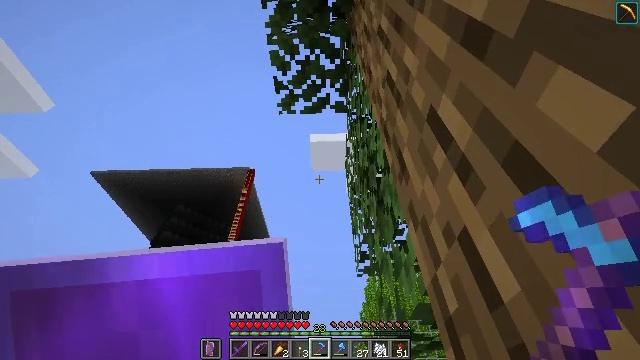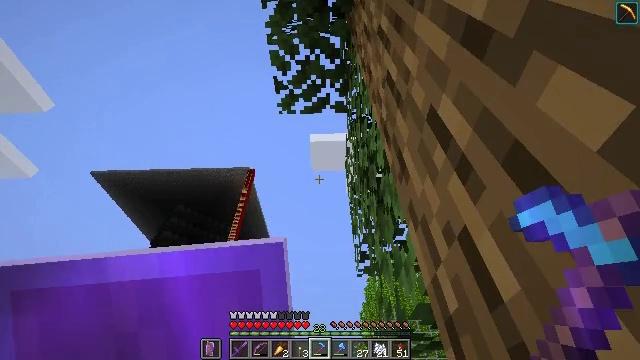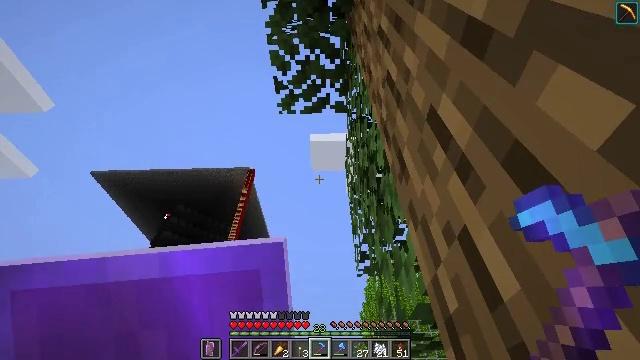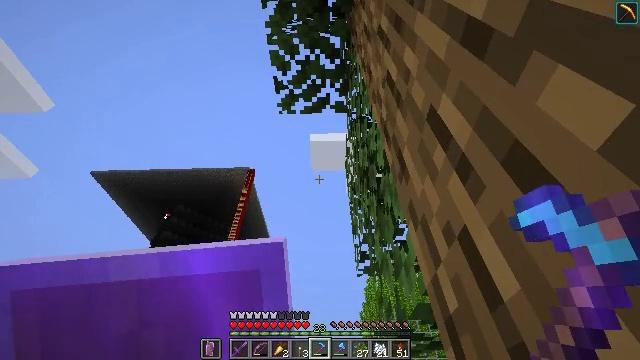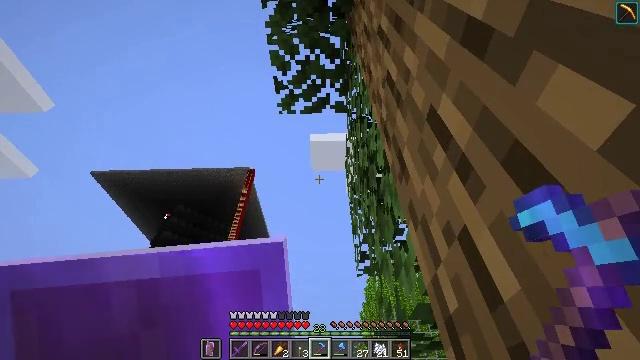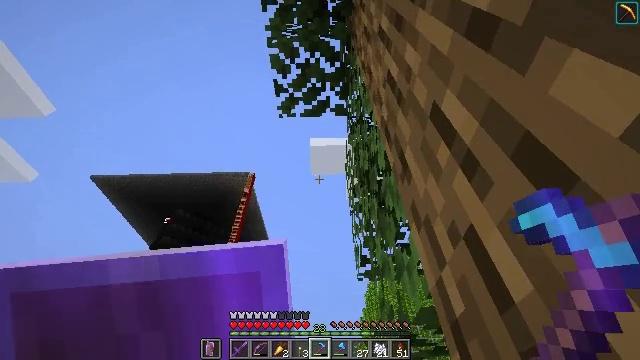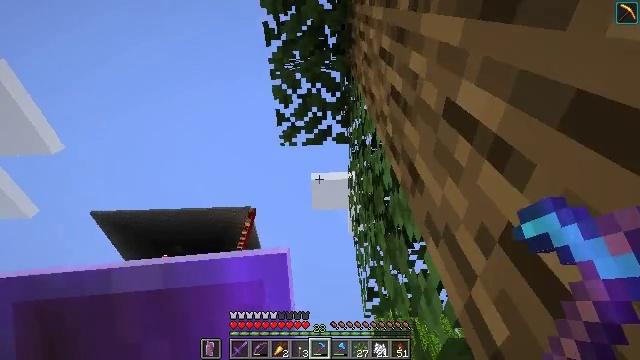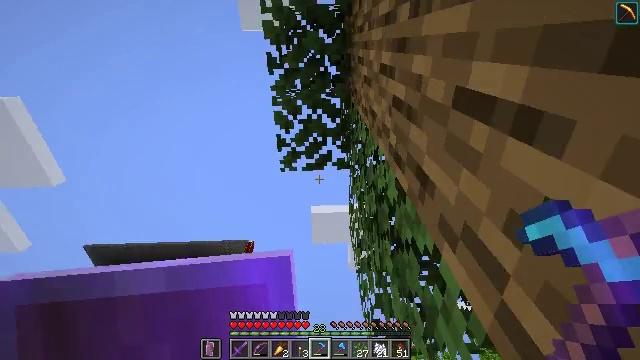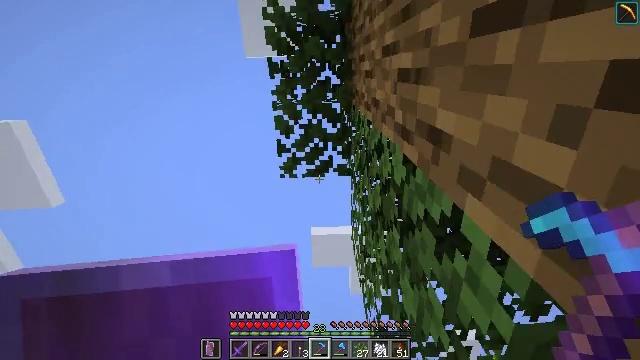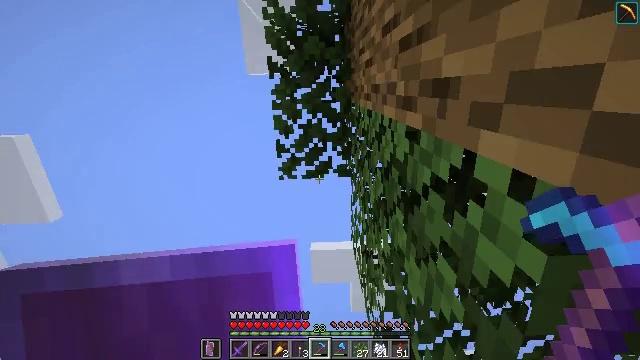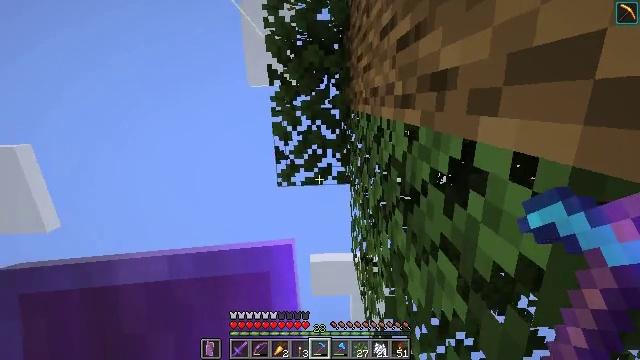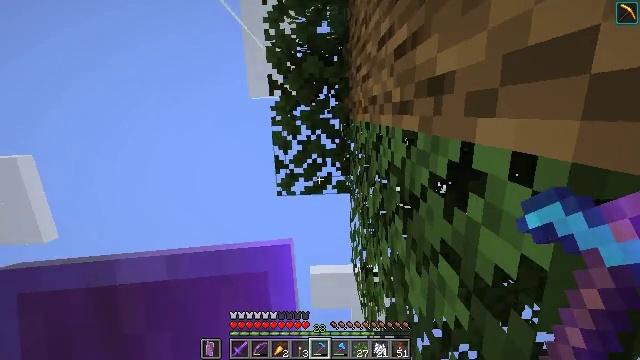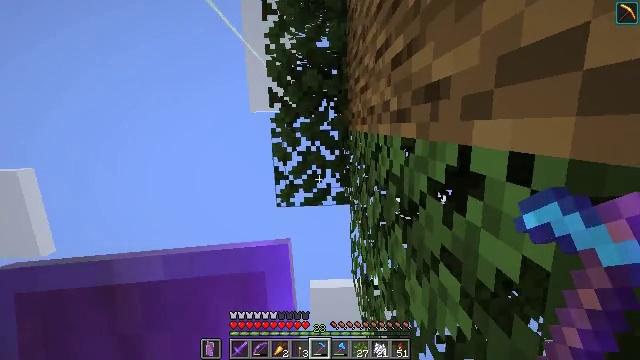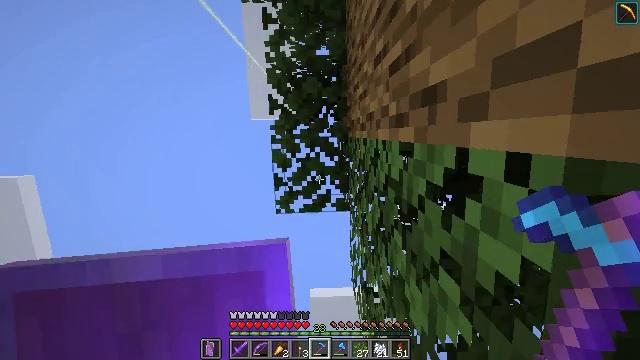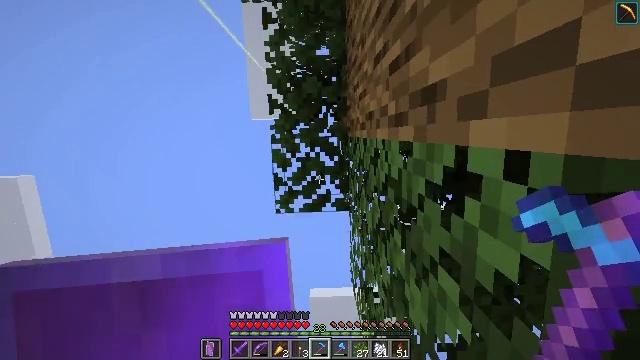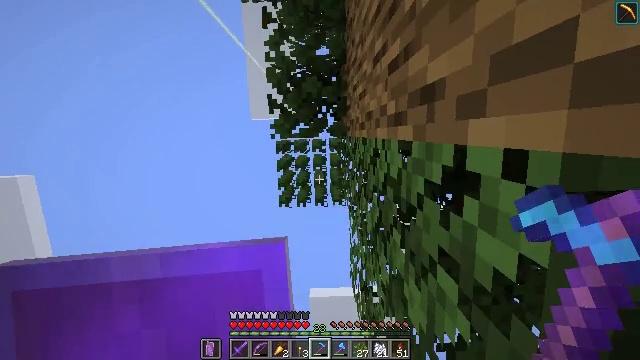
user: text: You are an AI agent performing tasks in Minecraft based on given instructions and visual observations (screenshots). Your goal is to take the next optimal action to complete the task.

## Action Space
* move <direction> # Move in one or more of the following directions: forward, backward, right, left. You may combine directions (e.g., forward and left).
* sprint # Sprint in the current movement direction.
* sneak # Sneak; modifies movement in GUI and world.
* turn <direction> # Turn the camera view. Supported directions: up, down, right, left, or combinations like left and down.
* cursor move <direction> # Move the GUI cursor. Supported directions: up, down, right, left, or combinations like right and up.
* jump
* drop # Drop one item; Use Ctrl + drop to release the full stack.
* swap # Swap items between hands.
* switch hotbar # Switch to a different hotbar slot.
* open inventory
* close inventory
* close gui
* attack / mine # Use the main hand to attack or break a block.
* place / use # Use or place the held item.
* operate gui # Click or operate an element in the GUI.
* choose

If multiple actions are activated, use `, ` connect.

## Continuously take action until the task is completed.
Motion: motion action
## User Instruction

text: Remove oak leaves from branches.
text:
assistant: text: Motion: attack / mine
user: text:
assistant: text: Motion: no_op
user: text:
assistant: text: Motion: no_op
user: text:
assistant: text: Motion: no_op
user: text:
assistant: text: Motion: move forward, turn up
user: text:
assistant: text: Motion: move forward, turn up
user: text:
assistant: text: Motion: move forward, turn up
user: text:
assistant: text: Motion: move forward, turn up
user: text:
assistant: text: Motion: turn up
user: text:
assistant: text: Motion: turn up
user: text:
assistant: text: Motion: turn up
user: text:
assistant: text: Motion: turn up
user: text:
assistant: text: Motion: turn up
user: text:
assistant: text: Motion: no_op
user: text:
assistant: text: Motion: attack / mine
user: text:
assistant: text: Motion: attack / mine
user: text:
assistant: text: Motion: attack / mine
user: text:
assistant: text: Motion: move back, attack / mine
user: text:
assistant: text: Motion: move back, attack / mine
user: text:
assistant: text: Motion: move back, attack / mine
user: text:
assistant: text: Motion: move back, attack / mine
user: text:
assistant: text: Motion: move back, attack / mine
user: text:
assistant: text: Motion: move back, attack / mine
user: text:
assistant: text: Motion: move back, attack / mine
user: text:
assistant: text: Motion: move back, attack / mine
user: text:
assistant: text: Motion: move back, attack / mine
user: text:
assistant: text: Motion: move back, attack / mine
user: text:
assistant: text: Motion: move back, attack / mine
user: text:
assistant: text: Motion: move back, attack / mine
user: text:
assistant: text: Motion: move back, attack / mine